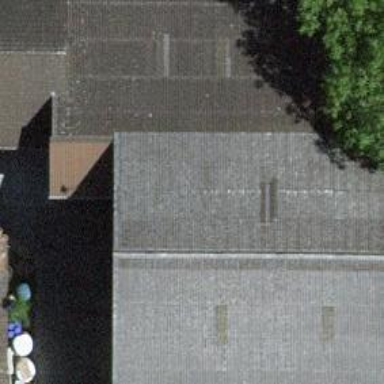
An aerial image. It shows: Barn.